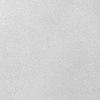
Atmospheric dust classification: dusty